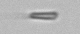
Label: fiber